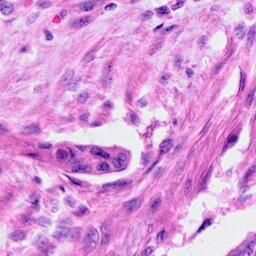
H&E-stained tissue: Cervix